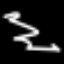
Label: squiggle